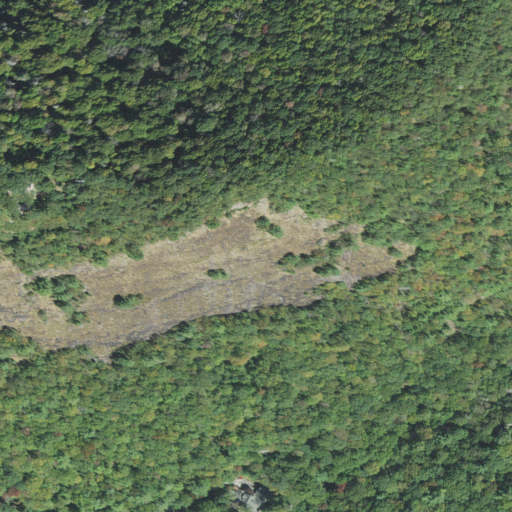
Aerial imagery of cliff(s) in North Carolina named Sheep Cliff containing mixed forest, deciduous forest, shrub, and open development